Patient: sex M, age 54
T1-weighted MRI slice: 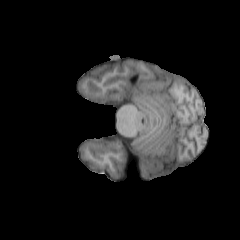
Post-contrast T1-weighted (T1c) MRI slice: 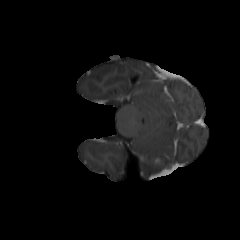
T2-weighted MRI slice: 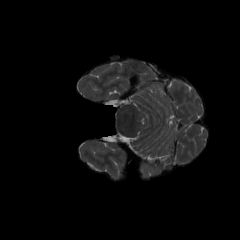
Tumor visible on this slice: no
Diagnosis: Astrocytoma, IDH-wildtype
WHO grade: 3